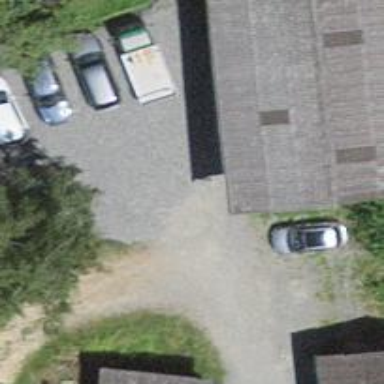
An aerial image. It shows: Shed building.